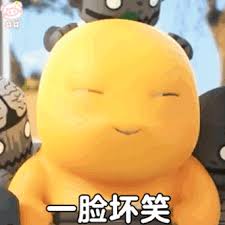
Label: nailong